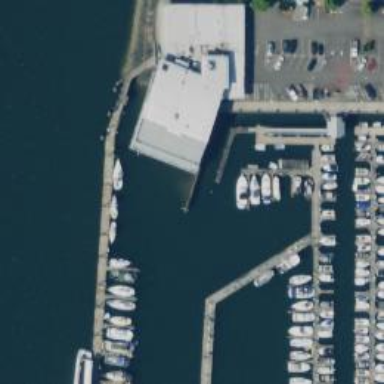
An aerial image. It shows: Man-made pier.